Question: In the author/title entity the two "primary" keys should act together as a primary key , how can i do that in sql. Do i need to create a new key that hold those values? I know you're not allowed two have two primary keys in a entity but i didnt know how to write that they were compiste key/ partial primary keys. Im using sql server 2008
Here's the link to the er diagram ( <URL>

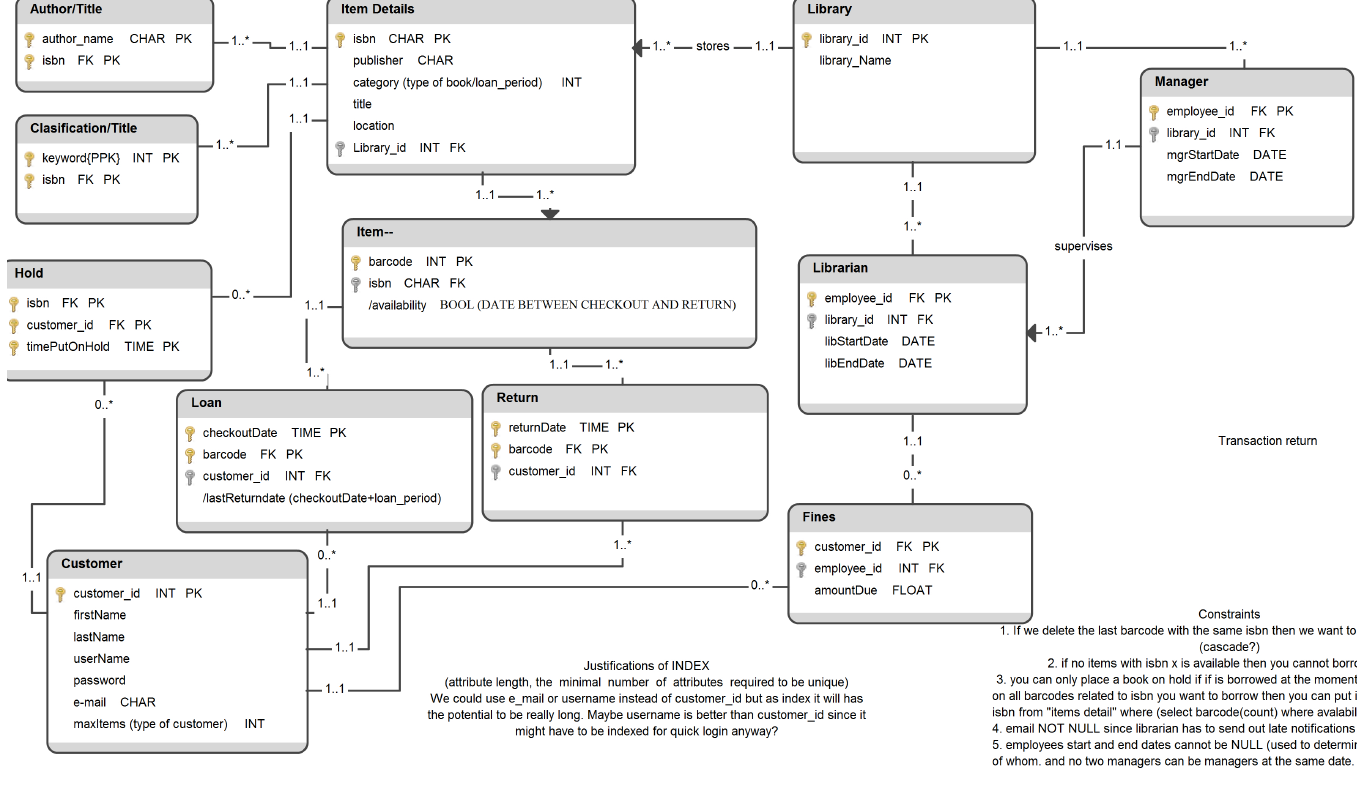
Answer: Without going into correctness of you model, the composite (aka. compound) primary key can be created like this:
'''
CREATE TABLE "Author/Title" (
author_name VARCHAR(50),
isbn VARCHAR(13) REFERENCES "Item Details",
PRIMARY KEY (author_name, isbn)
)
'''
This will allow the same 'author_name' to have different 'isbn' and still be considered unique (and vice-versa).
The similar effect can be accomplished from the SQL Server Management Studio, by marking both fields as part of the PK.